Question: When i apply DOJO style to a button, DOJO styled button is displayed along with a small normal button, Can anyone help me with this. Below is the complete HTML code. Thanks in advance.
'''
<html>
<head>
<style type="text/css">
@import "http://o.aolcdn.com/dojo/1.2.0/dijit/themes/tundra/tundra.css";
</style>
<script>
dojoConfig = {
async : true,
parseOnLoad : true
}
</script>
<script
src="http://ajax.googleapis.com/ajax/libs/dojo/1.9.2/dojo/dojo.js"
data-dojo-config="async: true"></script>
<script>
require([ "dojo/parser", "dijit/form/Button" ], function(parser) {
parser.parse();
});
</script>
</head>
<body class="tundra">
<button dojoType="dijit.form.Button" type="button" />
Greetings
</button>
</body>
'''
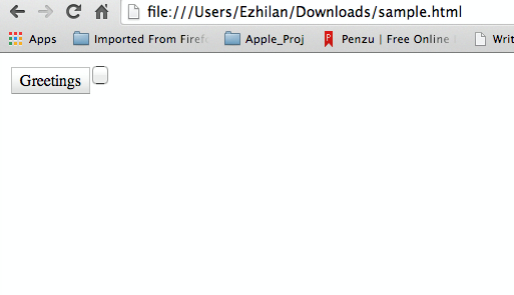
Answer: I'm noticing two things here:
You're closing your button twice:
'''
<button dojoType="dijit.form.Button" type="button" />
Greetings
</button>
'''
Look at the end of the first line, you're ending your '<button>' using '/>', which means you're closing the button as well. Replace that by:
'''
<button dojoType="dijit.form.Button" type="button">
Greetings
</button>
'''
---
The second thing I noticed is that you're loading an old version of the Tundra theme. You're using Dojo , but you're using the Tundra theme of . Try to replace your stylesheet by:
'''
http://ajax.googleapis.com/ajax/libs/dojo/1.9.2/dijit/themes/tundra/tundra.css
'''